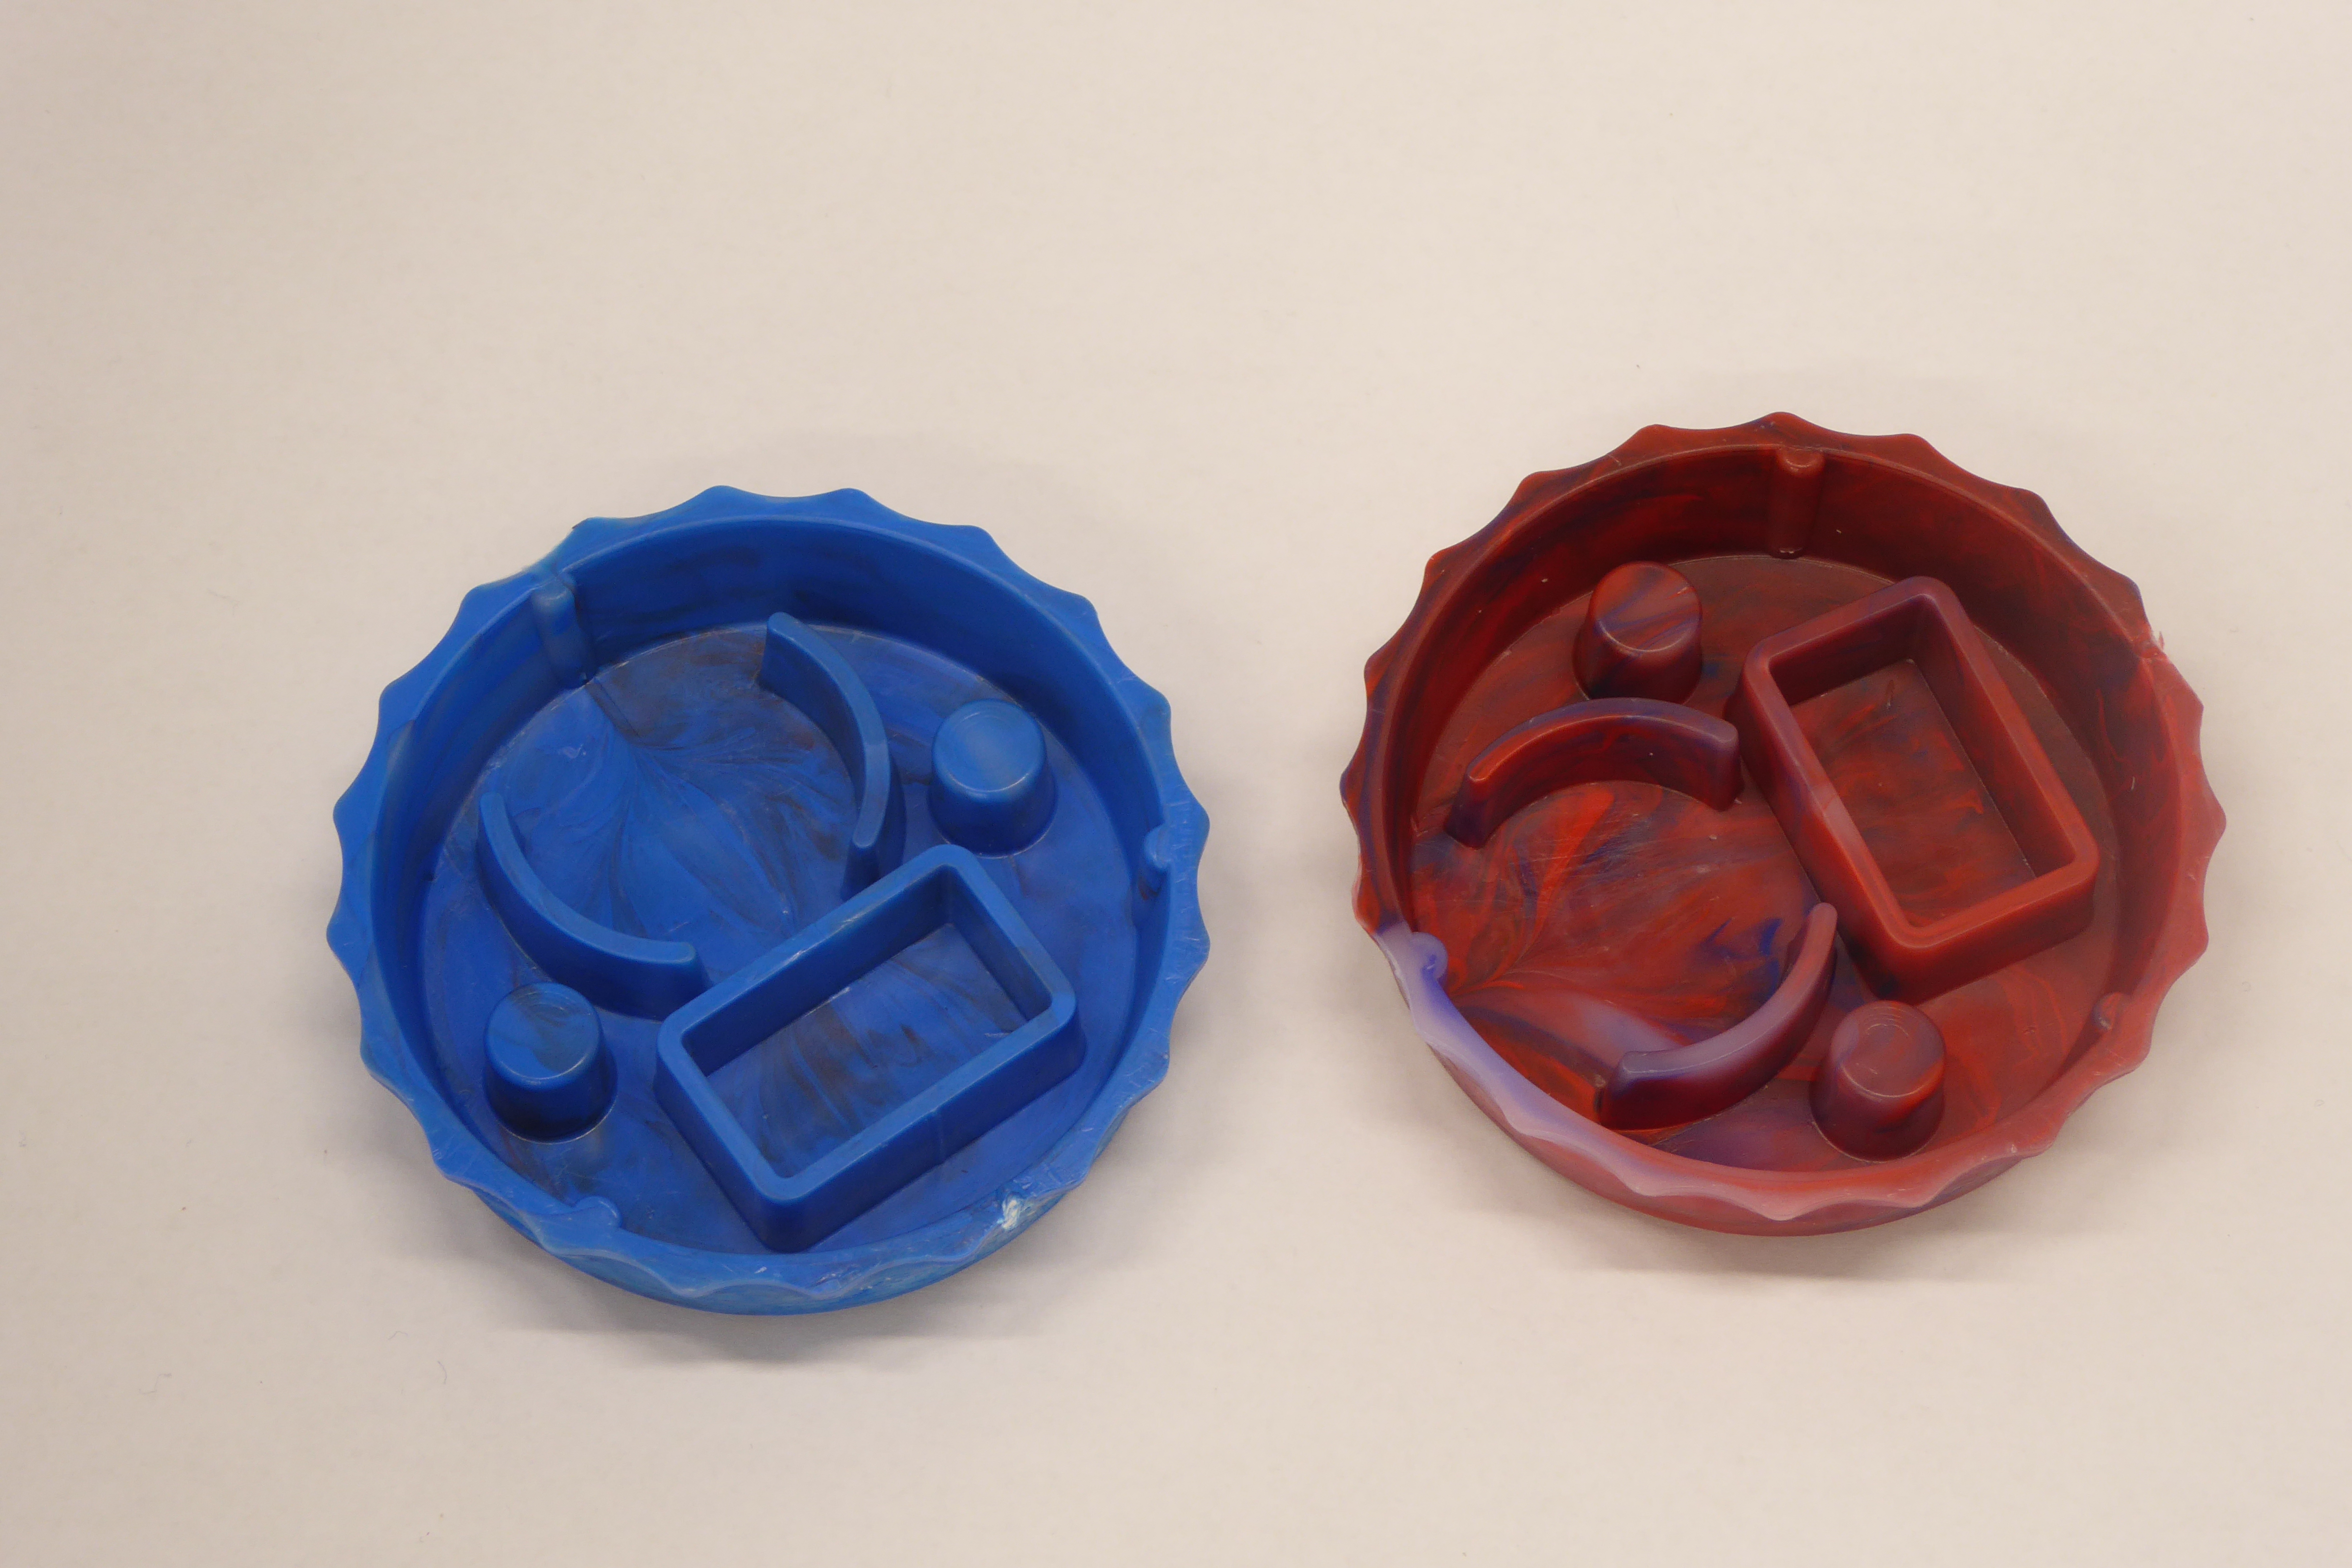
Label: Bottle Opener - Cover